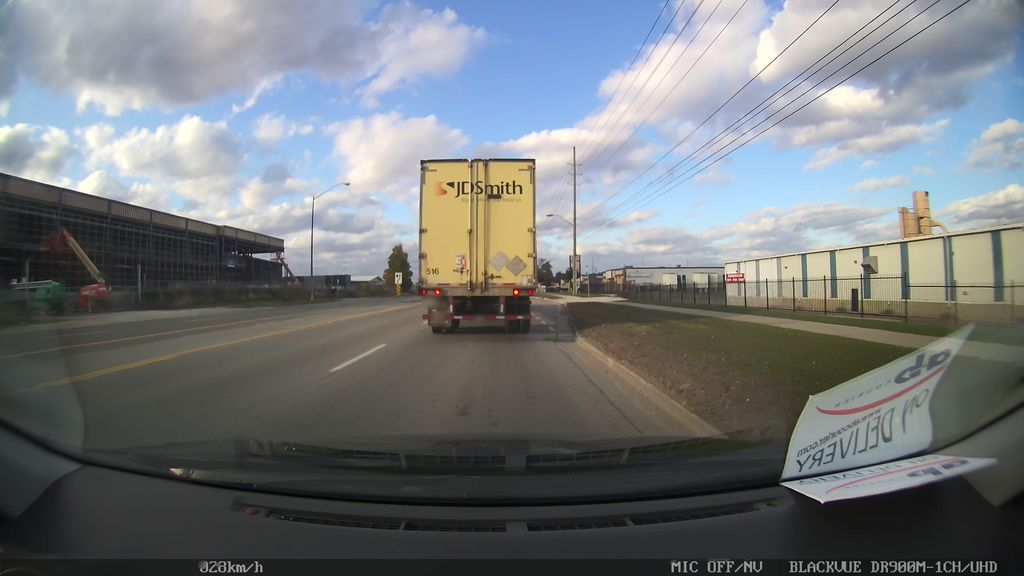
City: toronto